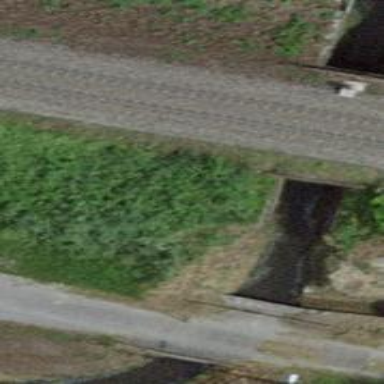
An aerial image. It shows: Bridge with single railway track electrified by contact line.